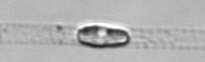
Label: Dactyliosolen_blavyanus